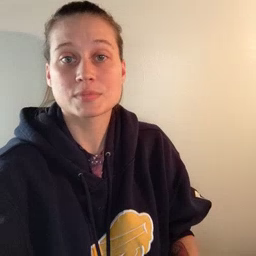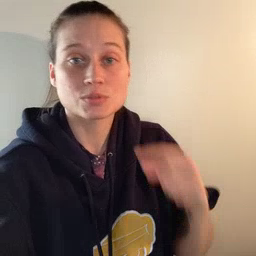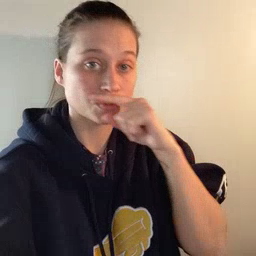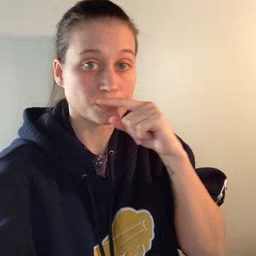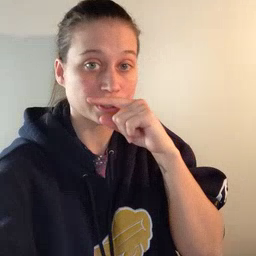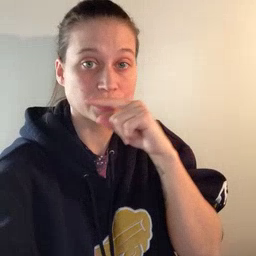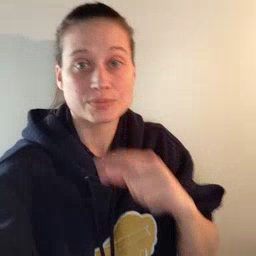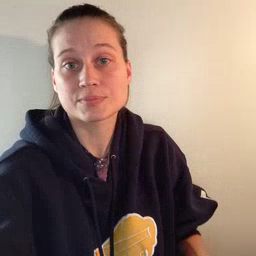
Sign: toothbrush